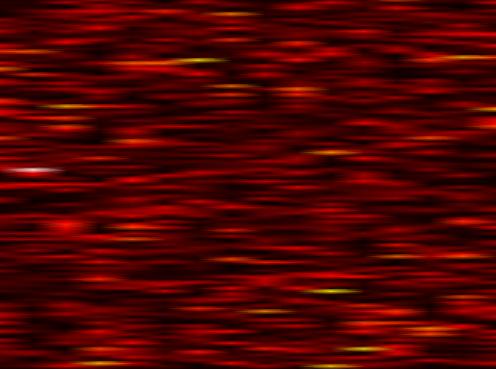
Label: UFMC